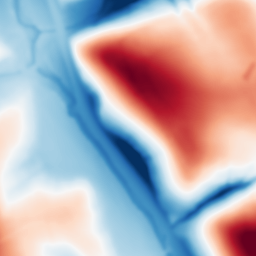
Category: multiscale
Decomposition family: dog
Decomposition parameters: sigma_low: 2
sigma_high: 50
Upsampling method: quintic
Upsampling parameters: scale: 2
Upsampling scale: 2